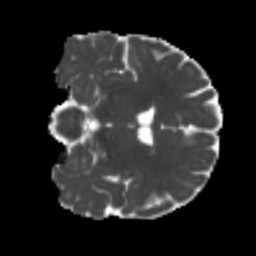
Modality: MD
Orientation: coronal
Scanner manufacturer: siemens
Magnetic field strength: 3 T
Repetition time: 4 s
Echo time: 0.0594 s